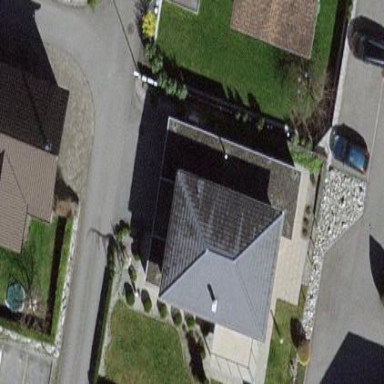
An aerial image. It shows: Garage with flat gravel roof.